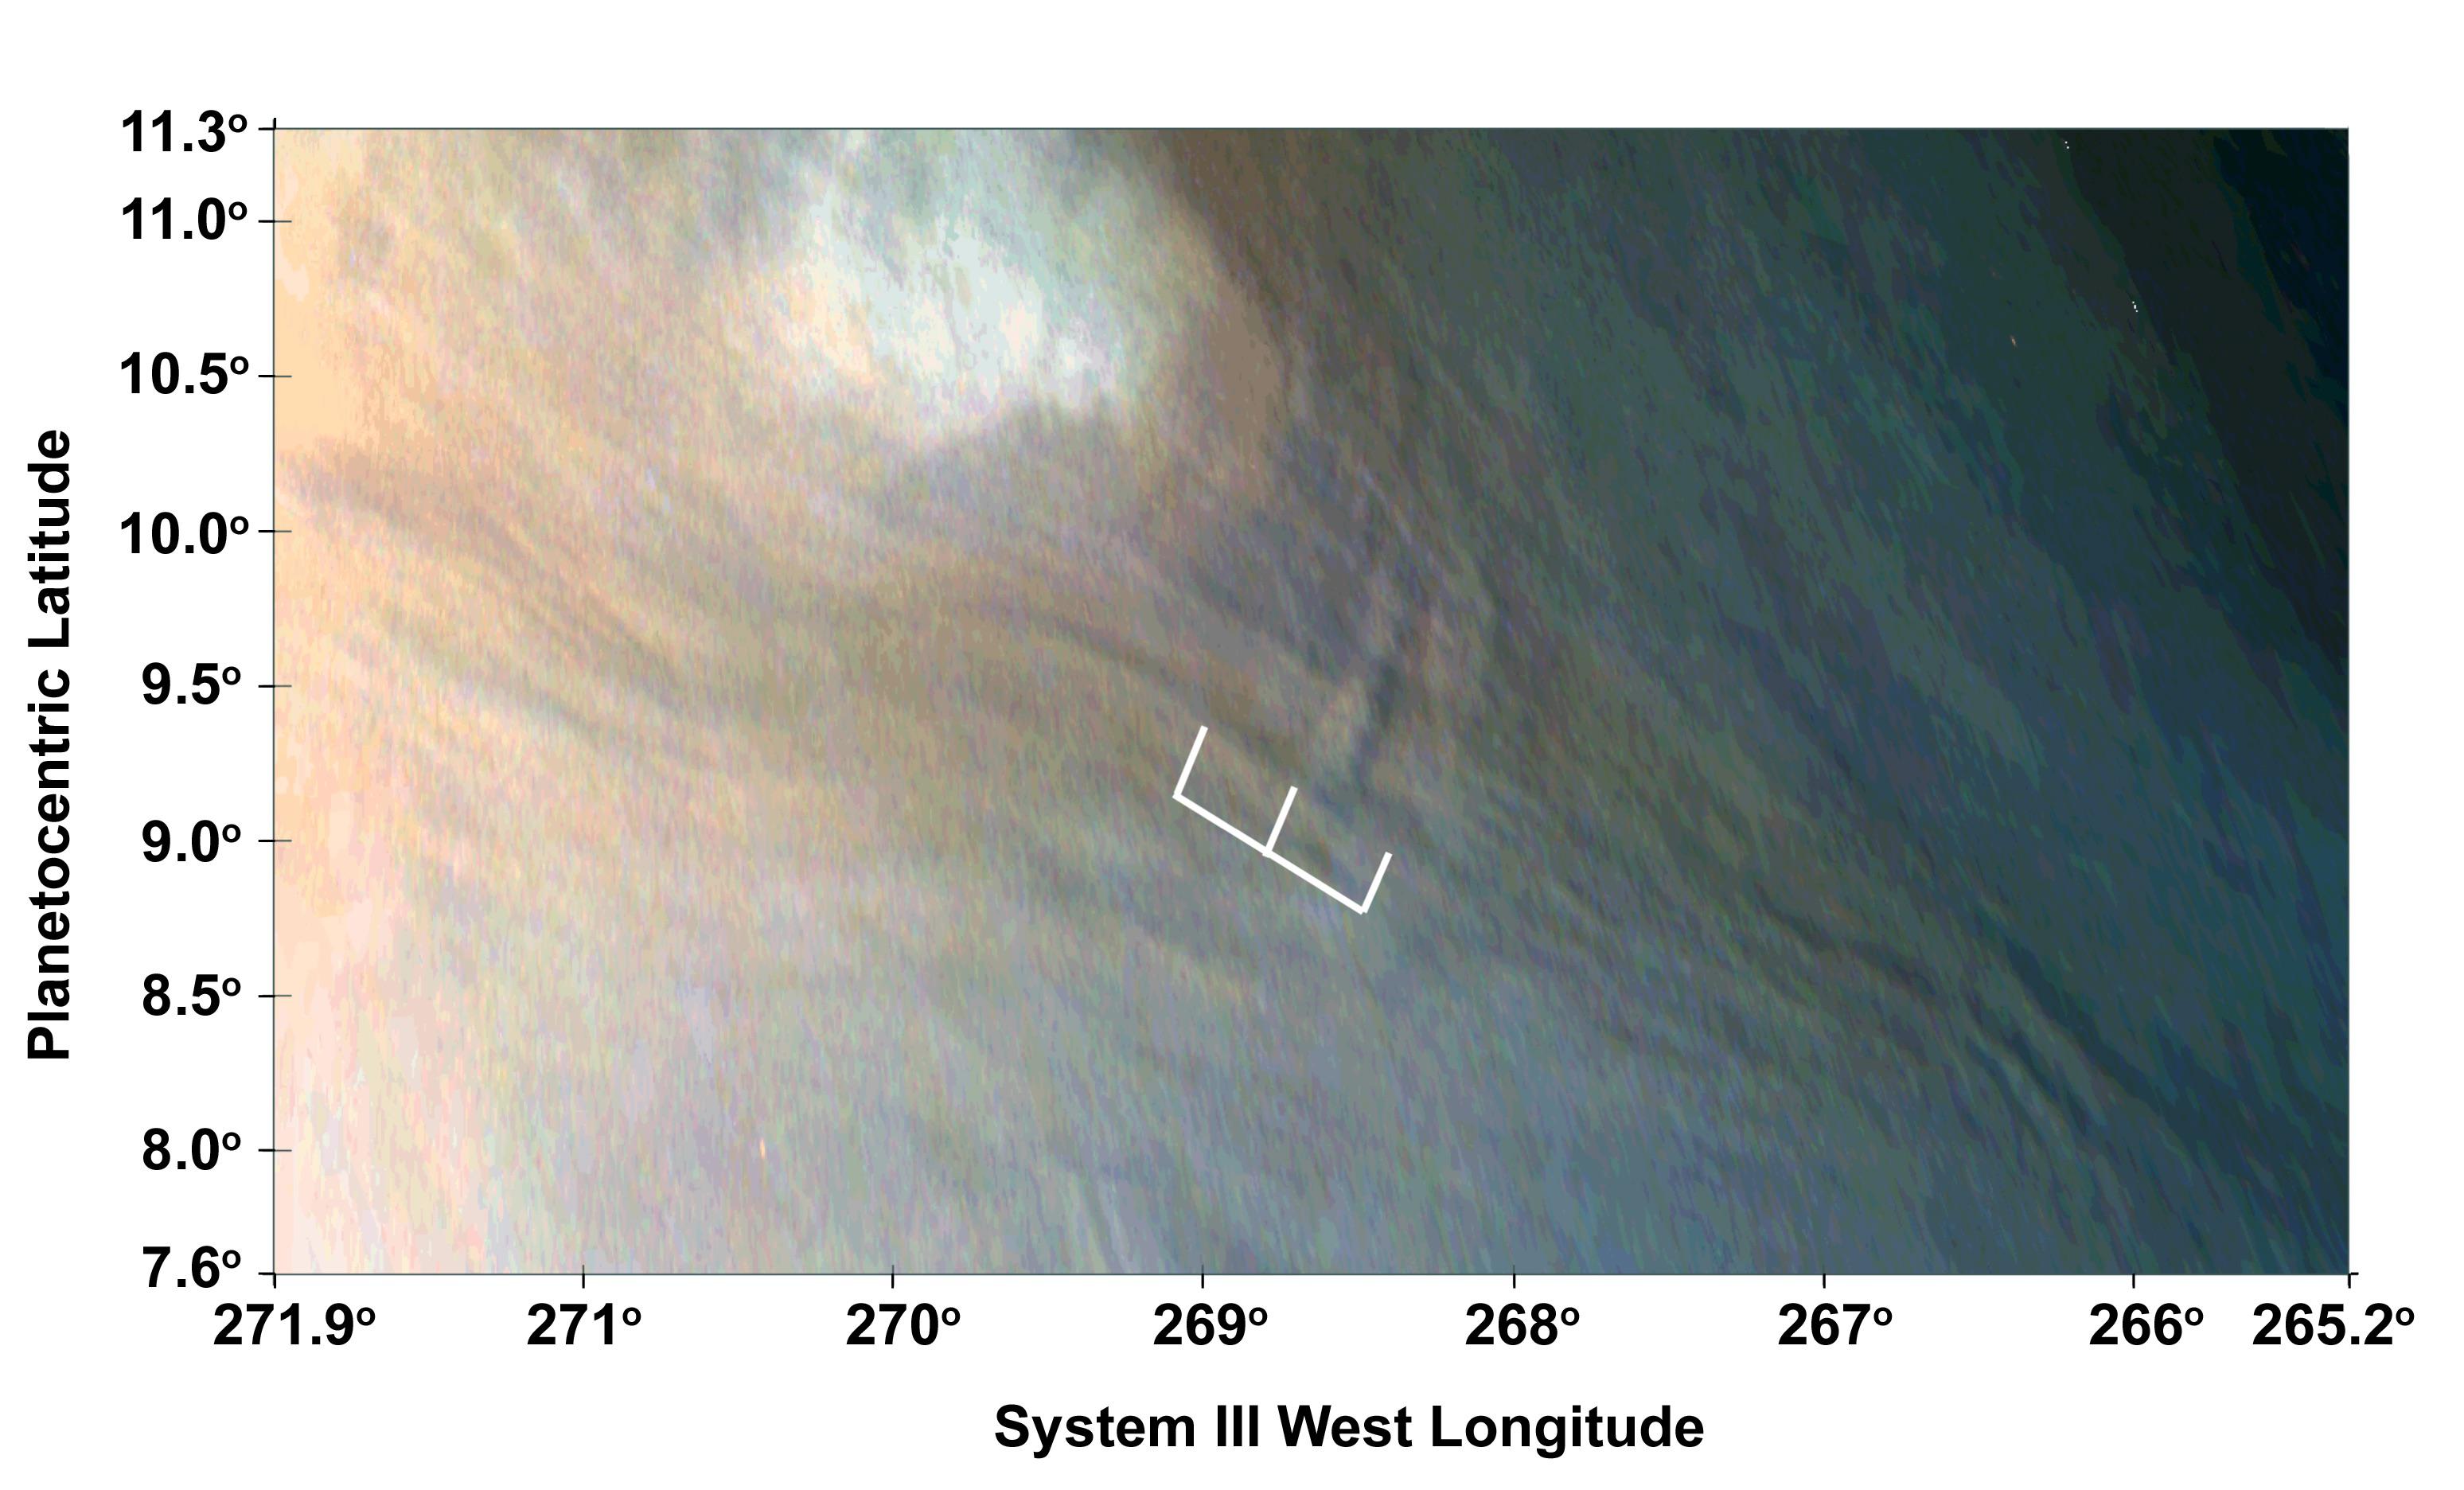
Three Waves at Jupiter Juno, Jupiter